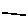
Label: line